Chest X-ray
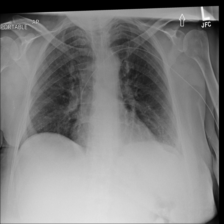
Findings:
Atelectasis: negative
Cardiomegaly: negative
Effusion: negative
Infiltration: negative
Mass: negative
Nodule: negative
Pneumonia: negative
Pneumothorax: negative
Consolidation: negative
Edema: negative
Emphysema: negative
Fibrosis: negative
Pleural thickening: negative
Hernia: negative